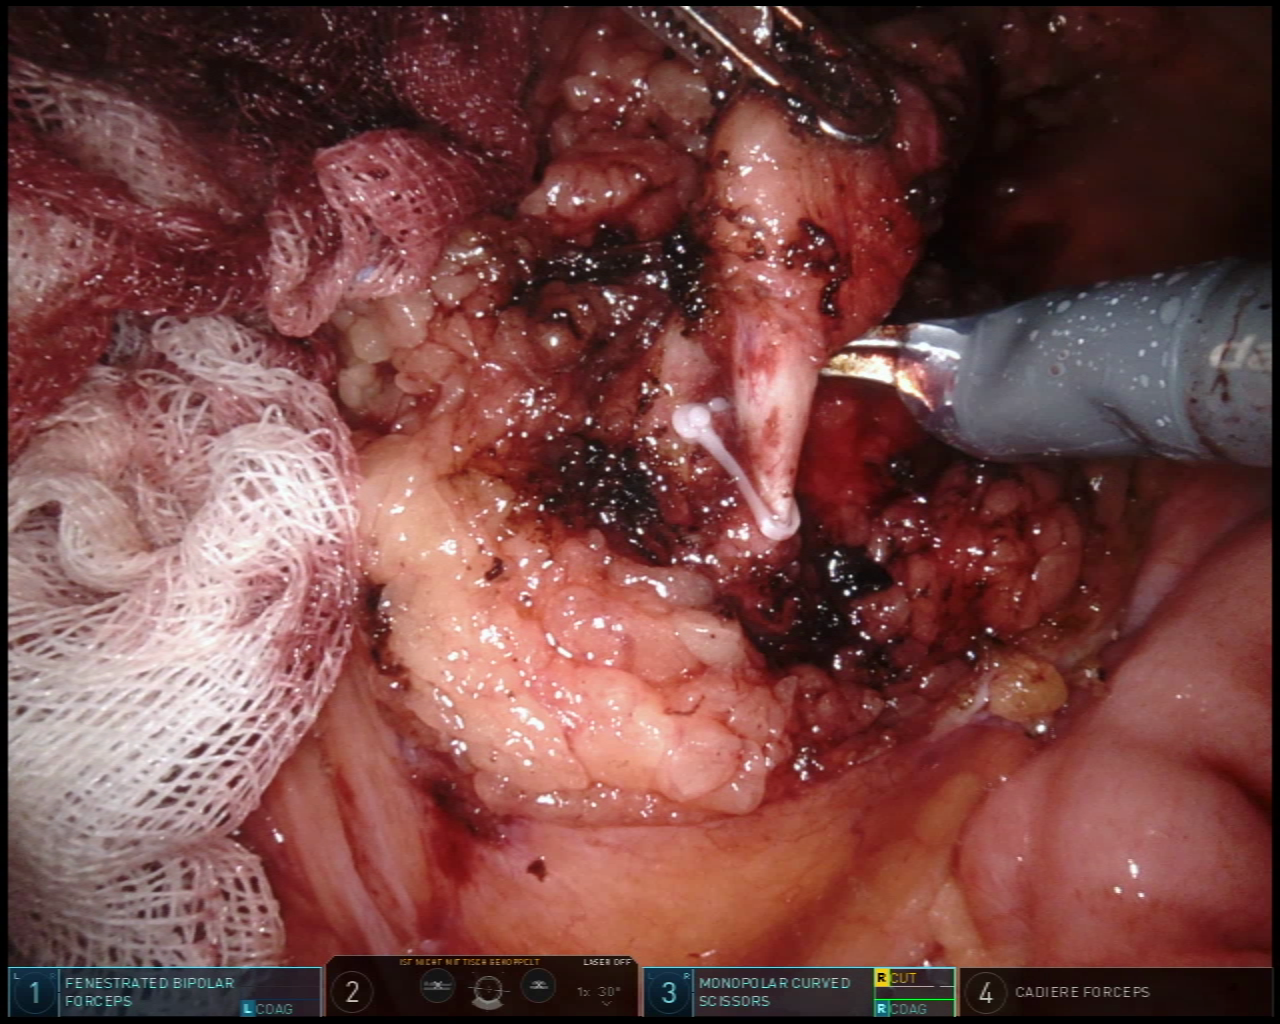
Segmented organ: small_intestine
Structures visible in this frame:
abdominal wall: no
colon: no
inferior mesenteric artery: no
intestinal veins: no
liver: no
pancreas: no
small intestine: yes
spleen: no
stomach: no
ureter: no
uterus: no
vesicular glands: no